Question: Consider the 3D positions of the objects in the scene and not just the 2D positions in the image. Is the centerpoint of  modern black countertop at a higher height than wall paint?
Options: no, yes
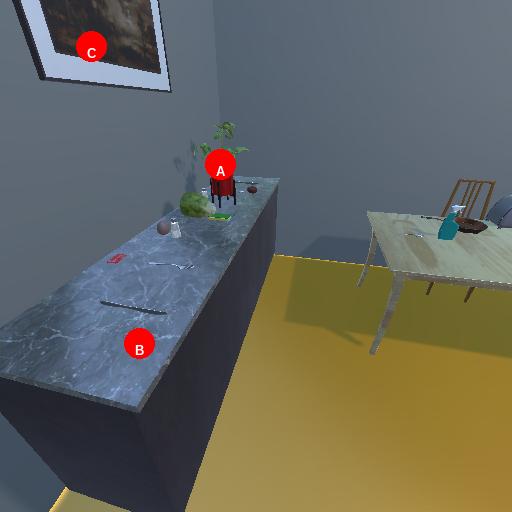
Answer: no